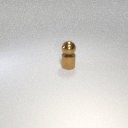
small brown metal sphere above small brown metal cylinder